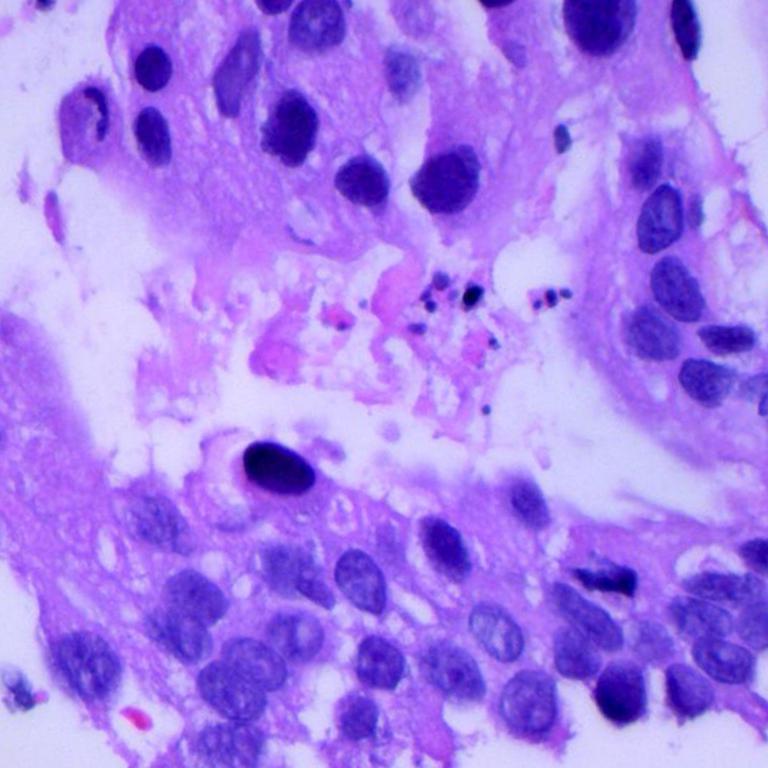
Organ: lung
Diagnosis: adenocarcinomas